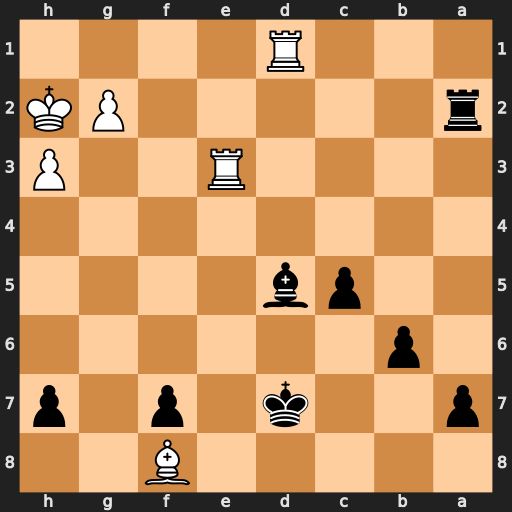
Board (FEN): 5B2/p2k1p1p/1p6/2pb4/8/4R2P/r5PK/3R4
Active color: b
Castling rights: -
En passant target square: -
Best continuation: Rxg2+ Kh1 Rd2+ Kg1 Rxd1+